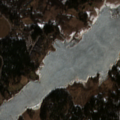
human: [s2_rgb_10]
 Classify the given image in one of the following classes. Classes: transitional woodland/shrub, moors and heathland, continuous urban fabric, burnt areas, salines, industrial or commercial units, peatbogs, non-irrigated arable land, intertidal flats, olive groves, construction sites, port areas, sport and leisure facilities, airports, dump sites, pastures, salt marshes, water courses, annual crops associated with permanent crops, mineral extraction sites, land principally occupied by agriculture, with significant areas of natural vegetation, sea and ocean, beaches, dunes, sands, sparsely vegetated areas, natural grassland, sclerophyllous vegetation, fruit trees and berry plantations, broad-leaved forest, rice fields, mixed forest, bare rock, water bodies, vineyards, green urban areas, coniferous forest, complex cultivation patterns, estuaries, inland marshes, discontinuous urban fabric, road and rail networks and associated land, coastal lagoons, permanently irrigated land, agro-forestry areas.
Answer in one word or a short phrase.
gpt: discontinuous urban fabric, coniferous forest, mixed forest, salt marshes, sea and ocean